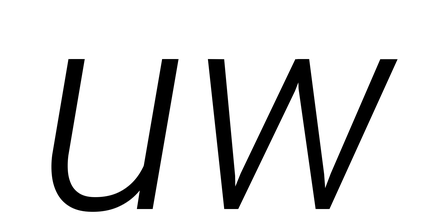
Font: Roboto-Italic_Light_Italic